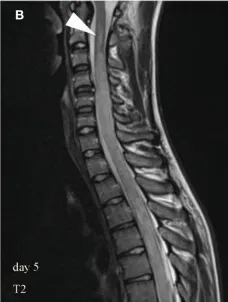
Magnetic resonance imaging (MRI) of the spinal cord during course of illness. MRI showed a longitudinally extensive transverse myelitis (LETM) of the cervical and thoracic spinal cord. In the beginning, the abnormal T2-weighted intramedullary signal hyperintensity appeared filigree, extended over more than seven vertebral segments and was most prominent in the anterior gray substance. Craniocaudally.
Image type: radiology (mri)